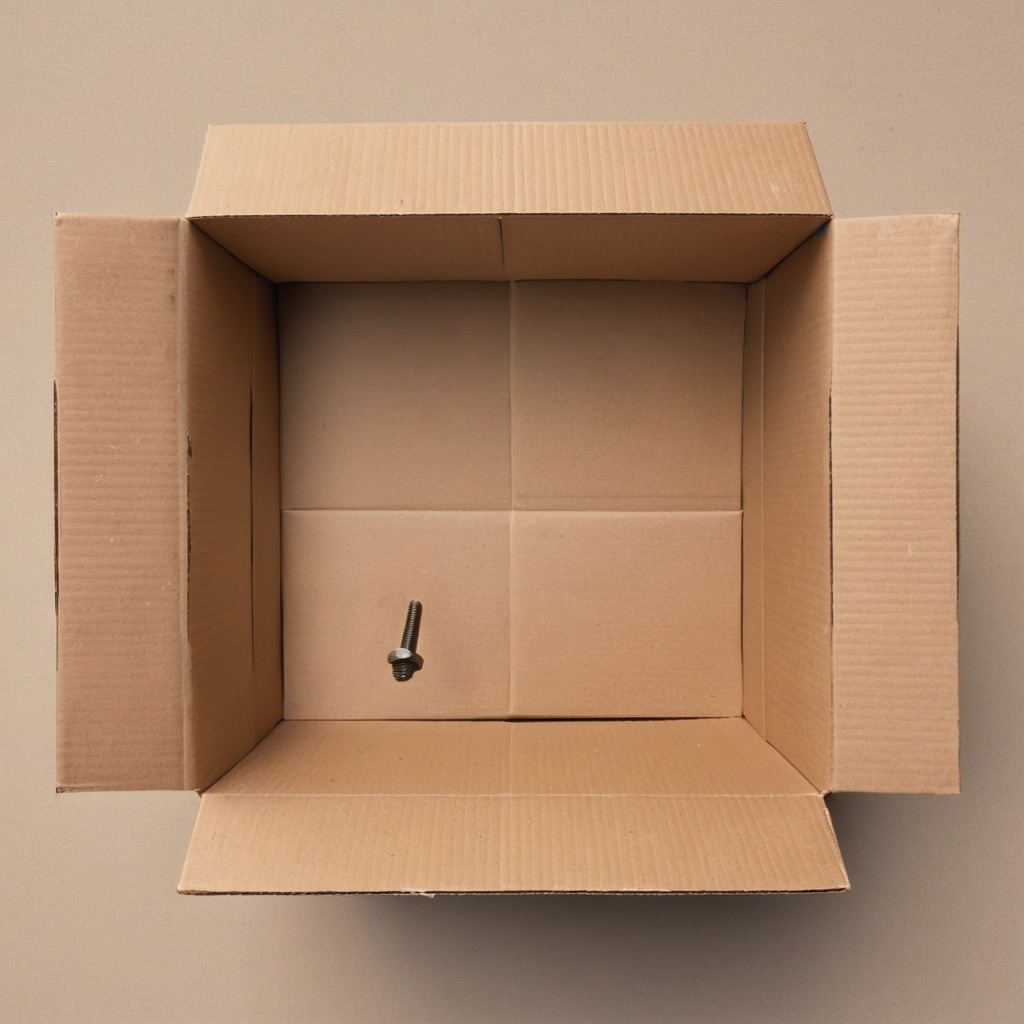
A metal screw is lying on a cardboard box surface in an outdoor workshop during daytime bright natural light soft shadows slightly creased but